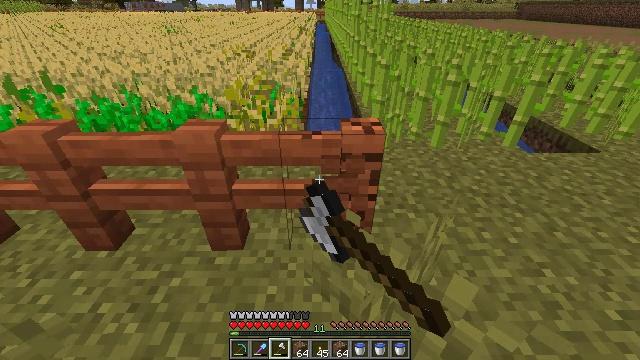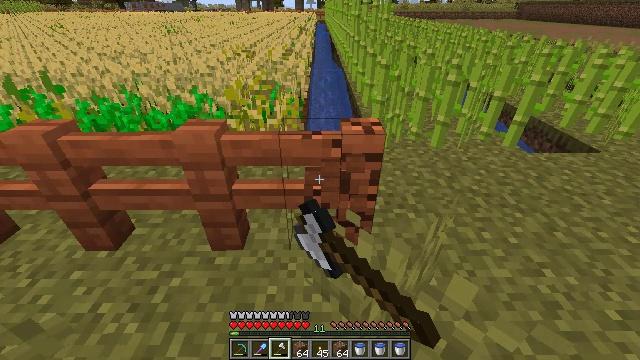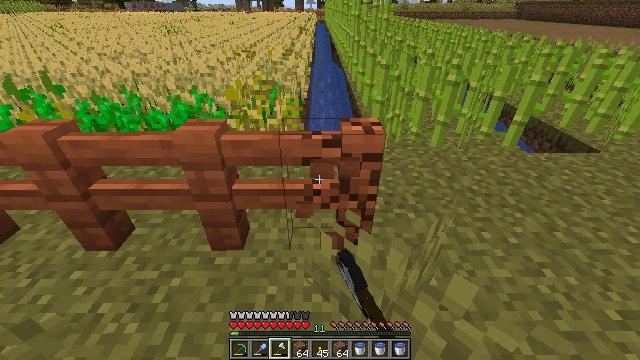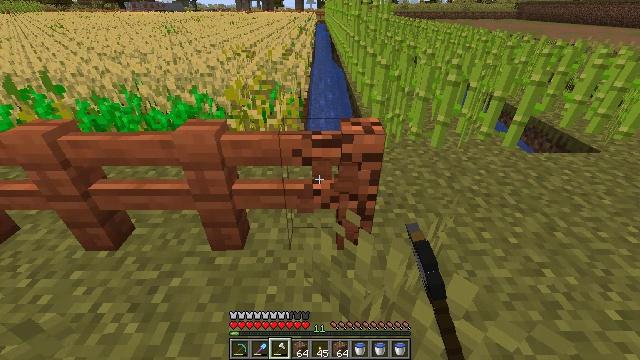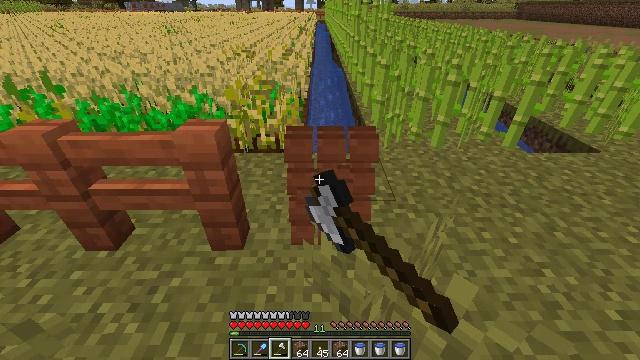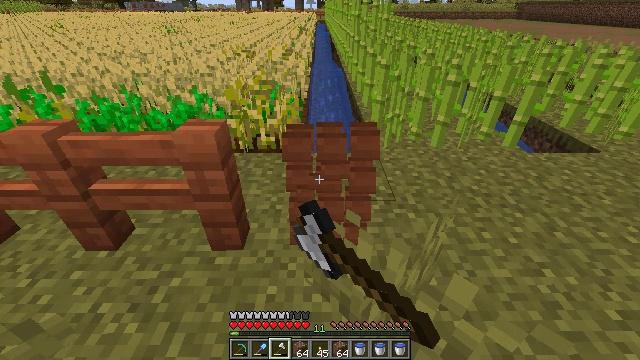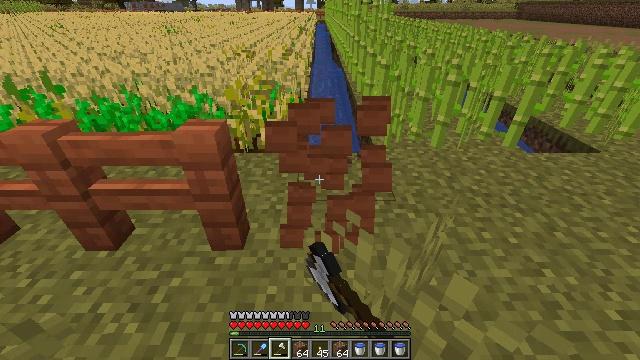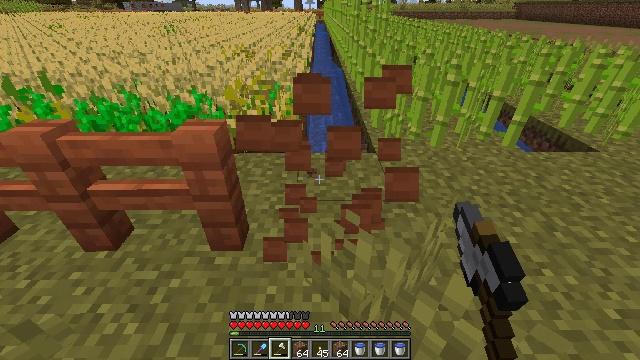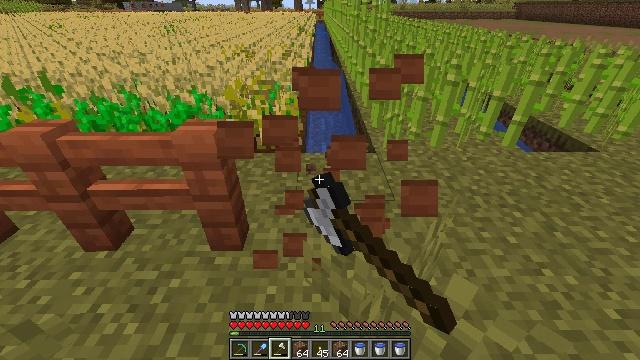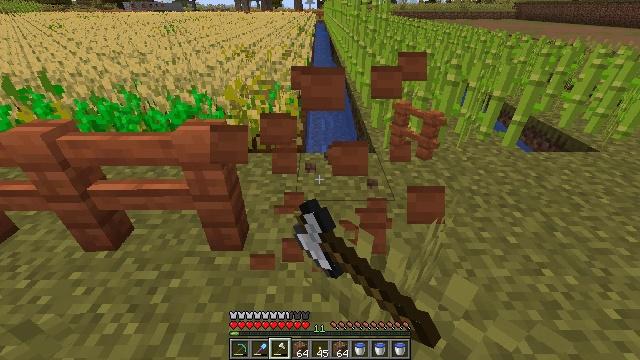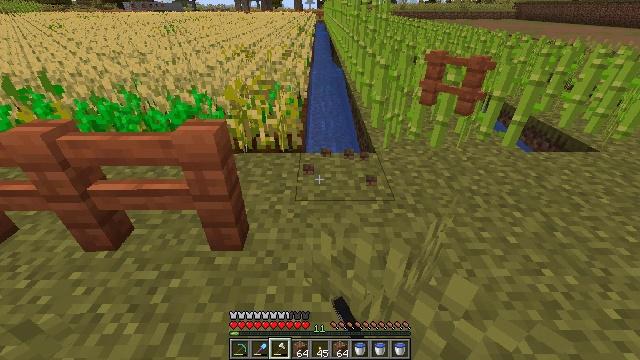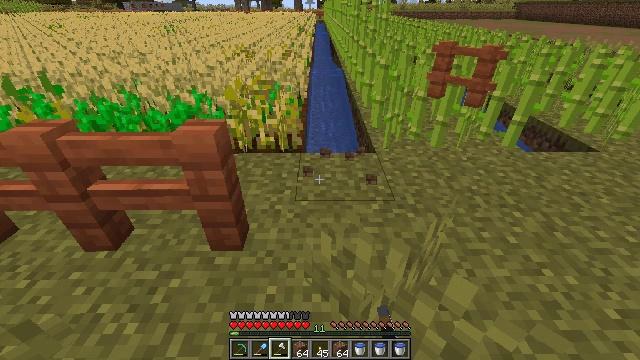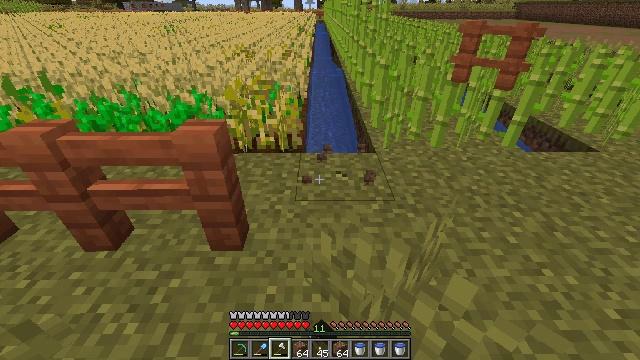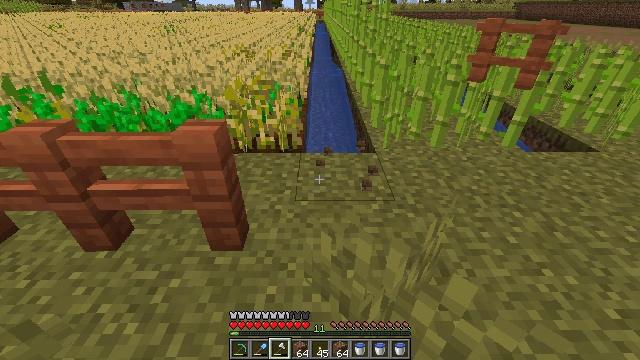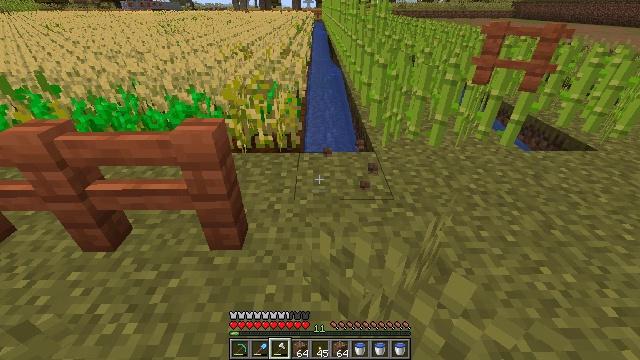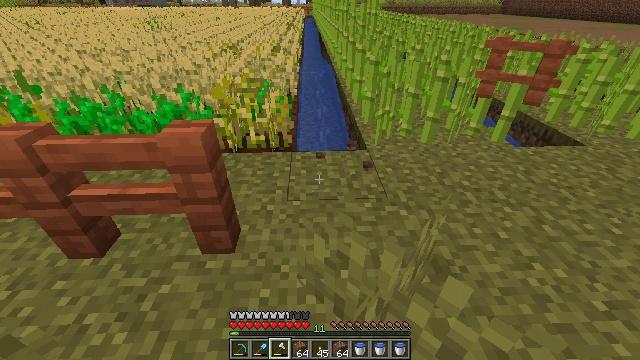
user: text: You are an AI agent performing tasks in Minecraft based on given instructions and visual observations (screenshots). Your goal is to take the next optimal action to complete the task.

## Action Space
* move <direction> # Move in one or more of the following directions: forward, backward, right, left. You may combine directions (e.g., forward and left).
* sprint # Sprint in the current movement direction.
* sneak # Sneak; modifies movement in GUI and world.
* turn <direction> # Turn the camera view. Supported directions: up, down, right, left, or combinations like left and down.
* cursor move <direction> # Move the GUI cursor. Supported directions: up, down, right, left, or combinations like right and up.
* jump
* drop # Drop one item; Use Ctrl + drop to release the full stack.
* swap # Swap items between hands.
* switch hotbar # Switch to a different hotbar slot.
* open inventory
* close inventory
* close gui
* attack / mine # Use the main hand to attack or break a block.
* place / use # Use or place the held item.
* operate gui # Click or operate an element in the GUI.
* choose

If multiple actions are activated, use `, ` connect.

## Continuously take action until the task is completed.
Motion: motion action
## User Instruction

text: Reclaim the acacia fence from a structure.
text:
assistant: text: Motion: attack / mine
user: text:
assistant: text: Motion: attack / mine
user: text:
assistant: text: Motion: attack / mine
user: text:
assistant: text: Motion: attack / mine
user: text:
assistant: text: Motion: attack / mine
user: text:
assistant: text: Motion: attack / mine
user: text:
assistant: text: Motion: attack / mine
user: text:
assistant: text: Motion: attack / mine
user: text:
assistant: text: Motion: attack / mine
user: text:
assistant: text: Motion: attack / mine
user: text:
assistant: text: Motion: attack / mine
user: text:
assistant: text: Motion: attack / mine
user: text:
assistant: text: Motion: no_op
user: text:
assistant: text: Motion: no_op
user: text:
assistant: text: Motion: move forward, turn right
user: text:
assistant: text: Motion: move forward, turn right
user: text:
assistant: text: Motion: move forward, turn right and down
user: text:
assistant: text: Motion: move forward, turn right
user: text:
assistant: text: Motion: move forward, turn right
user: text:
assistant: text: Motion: move forward, turn right
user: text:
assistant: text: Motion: move forward and move right
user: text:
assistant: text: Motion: move forward and move right
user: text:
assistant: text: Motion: move forward and move right
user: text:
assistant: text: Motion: move forward and move right
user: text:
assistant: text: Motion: move forward and move right, turn left
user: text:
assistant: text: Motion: move forward and move right
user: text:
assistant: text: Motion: move forward and move right, turn left
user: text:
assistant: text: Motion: move forward and move right, turn left
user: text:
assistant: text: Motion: move right, turn left
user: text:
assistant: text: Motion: turn left